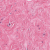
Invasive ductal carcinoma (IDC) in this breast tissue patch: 0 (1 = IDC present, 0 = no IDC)